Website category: university
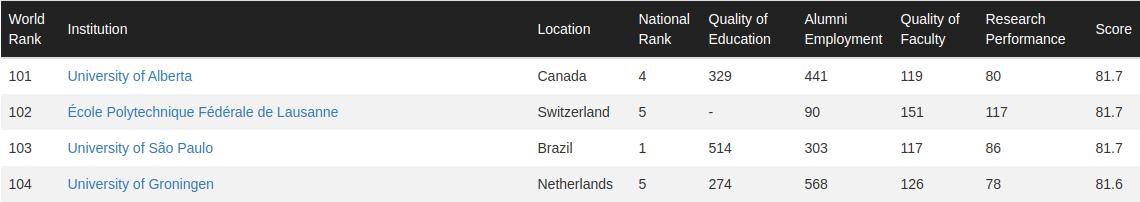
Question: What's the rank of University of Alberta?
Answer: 101

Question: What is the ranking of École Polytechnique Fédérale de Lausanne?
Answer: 102

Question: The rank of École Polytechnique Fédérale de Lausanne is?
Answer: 102

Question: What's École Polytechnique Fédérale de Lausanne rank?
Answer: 102

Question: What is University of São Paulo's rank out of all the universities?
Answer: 103

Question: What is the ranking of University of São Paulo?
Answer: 103

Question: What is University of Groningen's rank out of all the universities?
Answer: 104

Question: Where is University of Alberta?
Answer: Canada

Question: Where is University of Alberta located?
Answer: Canada

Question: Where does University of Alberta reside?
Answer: Canada

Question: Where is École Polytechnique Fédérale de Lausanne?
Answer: Switzerland

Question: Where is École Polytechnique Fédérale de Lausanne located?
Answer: Switzerland

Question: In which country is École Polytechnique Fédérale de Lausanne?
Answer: Switzerland

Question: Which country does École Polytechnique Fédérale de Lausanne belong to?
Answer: Switzerland

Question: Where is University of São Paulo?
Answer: Brazil

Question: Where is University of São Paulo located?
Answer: Brazil

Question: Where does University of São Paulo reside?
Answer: Brazil

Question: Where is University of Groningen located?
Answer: Netherlands

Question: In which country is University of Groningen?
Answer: Netherlands

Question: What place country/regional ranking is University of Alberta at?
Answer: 4

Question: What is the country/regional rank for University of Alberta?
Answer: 4

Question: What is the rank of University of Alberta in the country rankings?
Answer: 4

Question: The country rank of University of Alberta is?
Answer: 4

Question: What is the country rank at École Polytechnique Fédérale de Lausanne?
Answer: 5

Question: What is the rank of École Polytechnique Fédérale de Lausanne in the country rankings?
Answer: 5

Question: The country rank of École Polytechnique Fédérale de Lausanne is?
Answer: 5

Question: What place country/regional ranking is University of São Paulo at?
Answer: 1

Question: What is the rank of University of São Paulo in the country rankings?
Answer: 1

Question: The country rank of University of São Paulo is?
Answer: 1

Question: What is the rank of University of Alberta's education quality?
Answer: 329

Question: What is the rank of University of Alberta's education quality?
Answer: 329

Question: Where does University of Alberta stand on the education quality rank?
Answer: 329

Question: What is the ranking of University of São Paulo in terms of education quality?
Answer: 514

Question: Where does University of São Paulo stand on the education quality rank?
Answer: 514

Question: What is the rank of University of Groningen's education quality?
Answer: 274

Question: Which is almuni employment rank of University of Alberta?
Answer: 441

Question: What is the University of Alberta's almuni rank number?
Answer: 441

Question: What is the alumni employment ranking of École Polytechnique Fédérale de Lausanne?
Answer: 90

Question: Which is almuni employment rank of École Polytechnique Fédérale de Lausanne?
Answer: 90

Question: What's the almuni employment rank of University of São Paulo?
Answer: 303

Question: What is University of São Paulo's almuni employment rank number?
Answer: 303

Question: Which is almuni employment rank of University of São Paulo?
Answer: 303

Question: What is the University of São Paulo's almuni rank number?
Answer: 303

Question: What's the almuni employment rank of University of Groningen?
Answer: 568

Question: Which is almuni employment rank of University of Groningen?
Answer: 568

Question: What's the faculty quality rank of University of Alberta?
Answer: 119

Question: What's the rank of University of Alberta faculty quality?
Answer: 119

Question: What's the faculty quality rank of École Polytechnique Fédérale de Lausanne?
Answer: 151

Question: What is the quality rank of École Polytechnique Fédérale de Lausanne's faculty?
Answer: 151

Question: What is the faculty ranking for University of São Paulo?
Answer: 117

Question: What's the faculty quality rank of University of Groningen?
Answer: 126

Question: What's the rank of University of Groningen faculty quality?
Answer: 126

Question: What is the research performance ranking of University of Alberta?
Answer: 80

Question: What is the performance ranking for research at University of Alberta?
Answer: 80

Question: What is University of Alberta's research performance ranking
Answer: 80

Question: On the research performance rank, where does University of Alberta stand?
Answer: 80

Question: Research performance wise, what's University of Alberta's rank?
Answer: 80

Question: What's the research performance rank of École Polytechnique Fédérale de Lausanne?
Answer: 117

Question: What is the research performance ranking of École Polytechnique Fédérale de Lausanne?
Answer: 117

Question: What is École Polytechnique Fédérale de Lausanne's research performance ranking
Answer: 117

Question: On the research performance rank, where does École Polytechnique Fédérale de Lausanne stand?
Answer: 117

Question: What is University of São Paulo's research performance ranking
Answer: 86

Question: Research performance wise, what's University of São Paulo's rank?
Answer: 86

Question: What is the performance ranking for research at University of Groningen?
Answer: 78